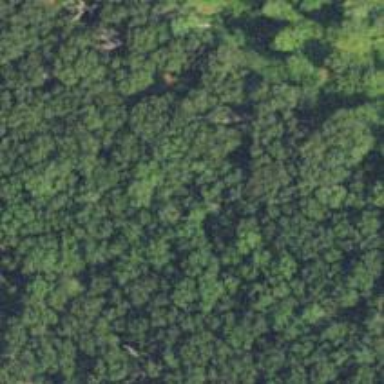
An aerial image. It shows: Mixed leaf woodland.